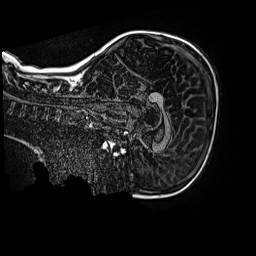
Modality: MP2RAGE
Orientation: sagittal
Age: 10
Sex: female
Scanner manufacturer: siemens
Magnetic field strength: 3 T
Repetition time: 4 s
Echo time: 0.00299 s